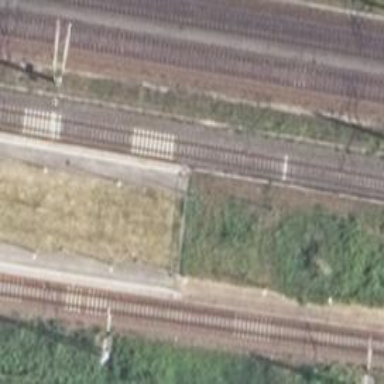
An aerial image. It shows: Close-up of railway platform edge.